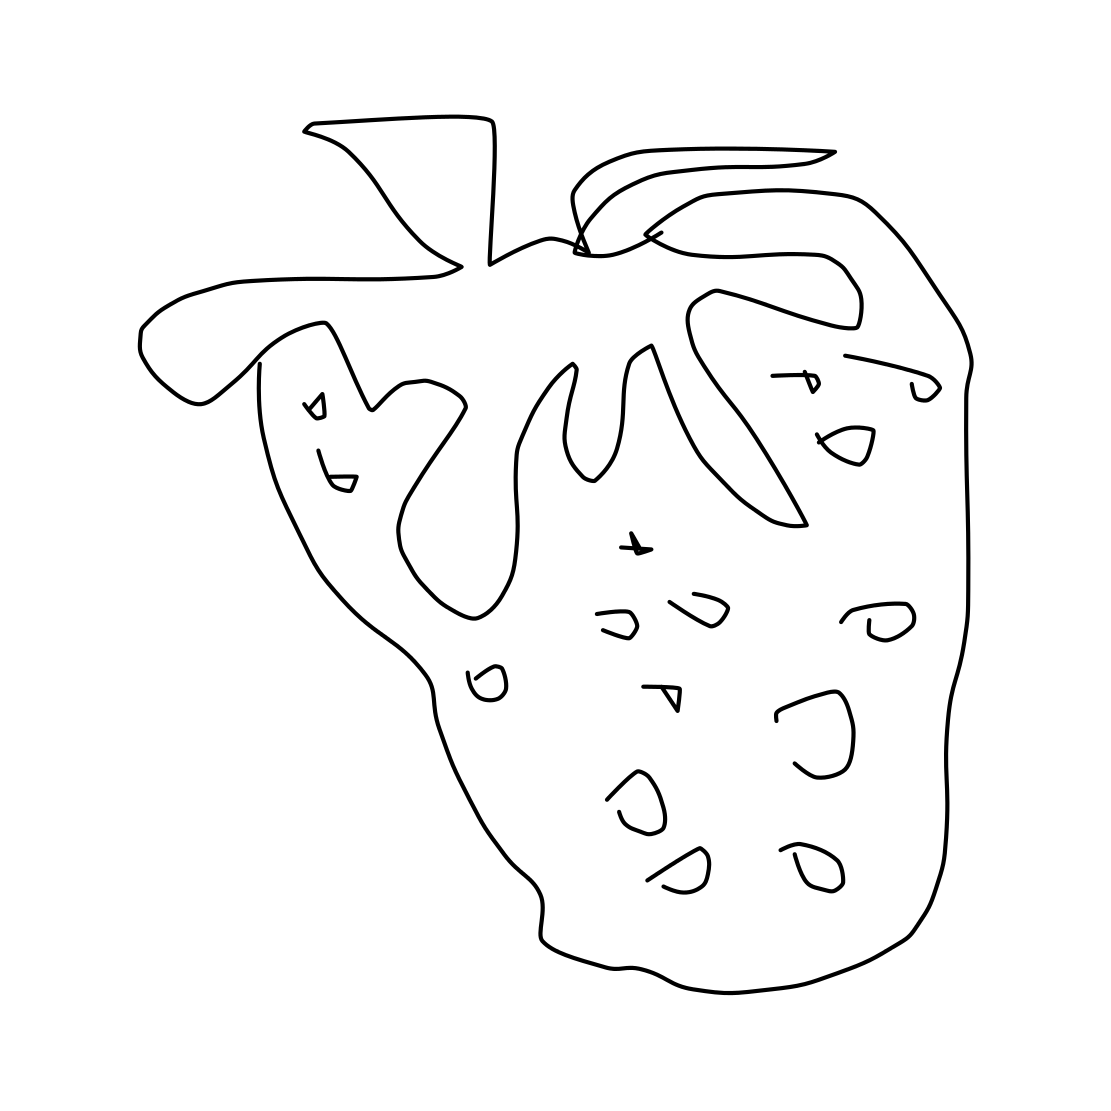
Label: strawberry